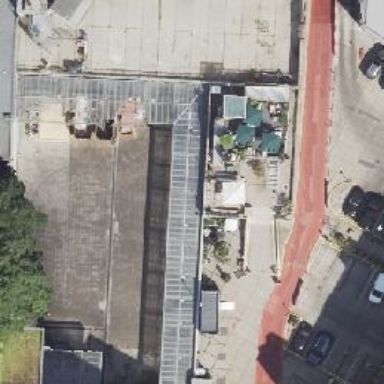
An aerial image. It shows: View of roof of building.